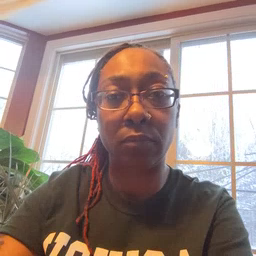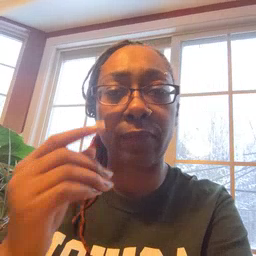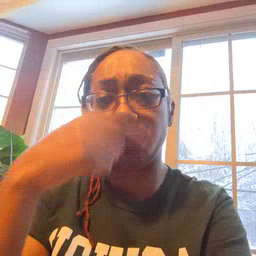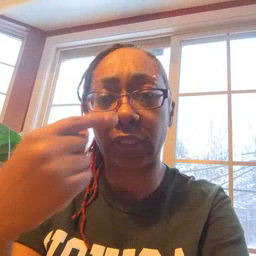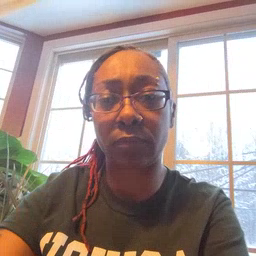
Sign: face